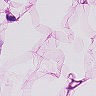
Metastatic tissue present: no